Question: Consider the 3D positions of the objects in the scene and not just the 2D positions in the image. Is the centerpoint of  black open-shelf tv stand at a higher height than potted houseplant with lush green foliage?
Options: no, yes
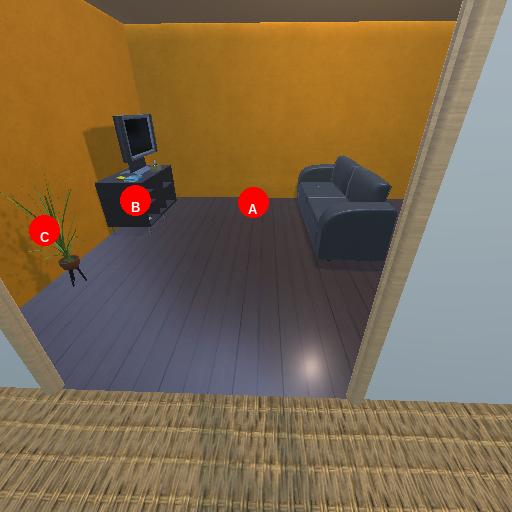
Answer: no